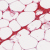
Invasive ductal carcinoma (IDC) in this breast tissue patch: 0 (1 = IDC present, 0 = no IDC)